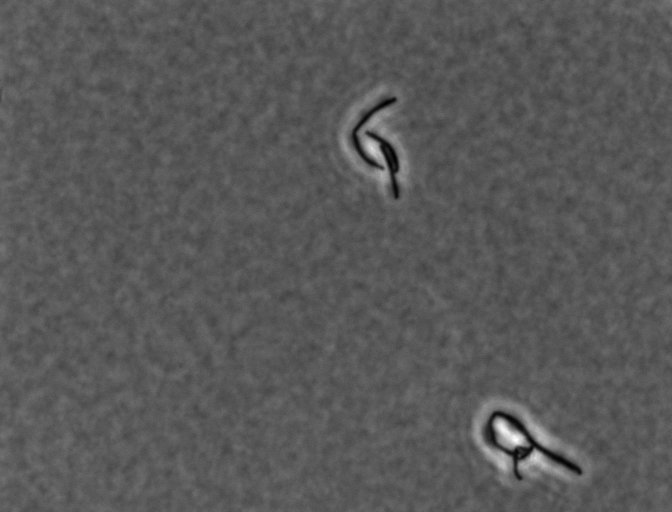
Bacillus subtilis